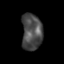
Tissue: lung
Cell type: Epithelial cells
Senescence score: 0.1693
Nuclear area (px): 736
Mean DAPI intensity: 74.651